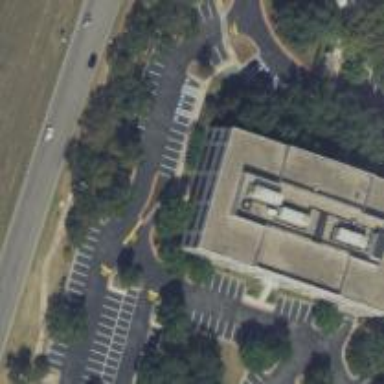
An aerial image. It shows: Commercial building.